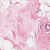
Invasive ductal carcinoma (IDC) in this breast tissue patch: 0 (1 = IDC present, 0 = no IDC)